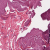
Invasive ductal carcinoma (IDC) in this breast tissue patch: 0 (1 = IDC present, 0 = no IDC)